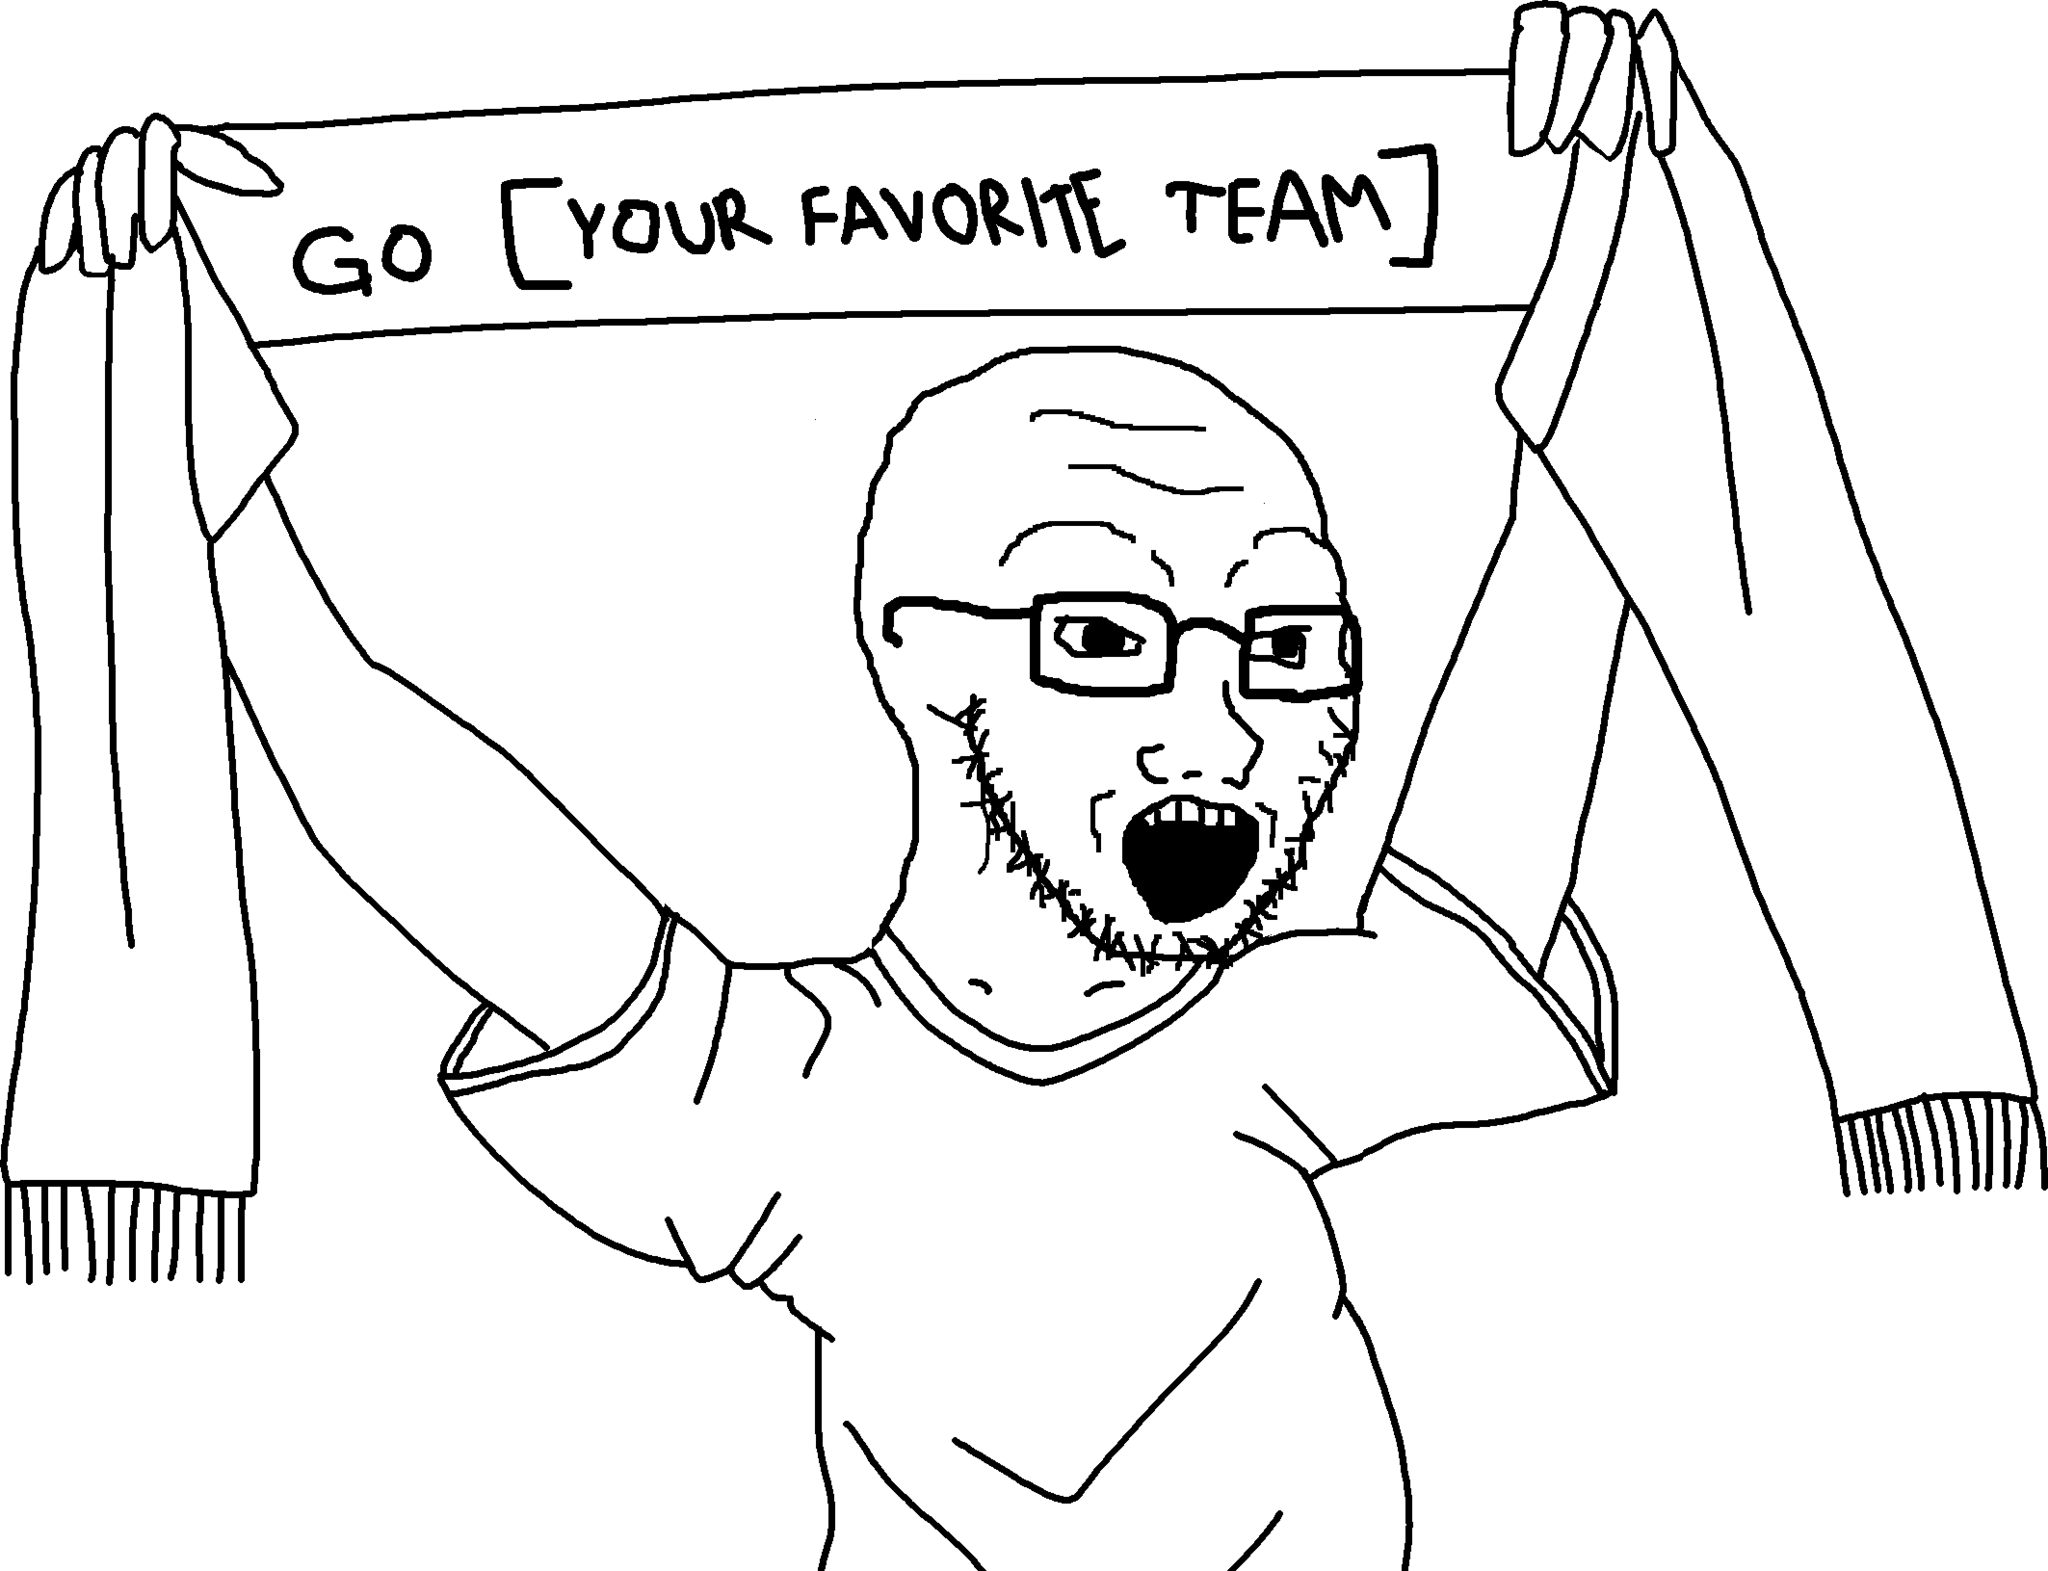
Label: 5_Soyjak